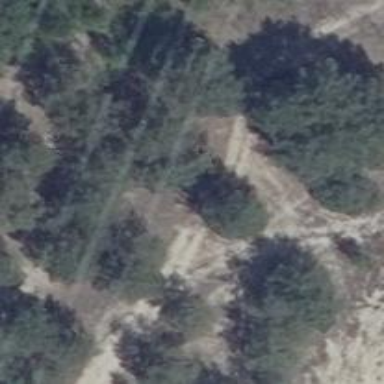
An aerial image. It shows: Sandy track with grade 4 tracktype.